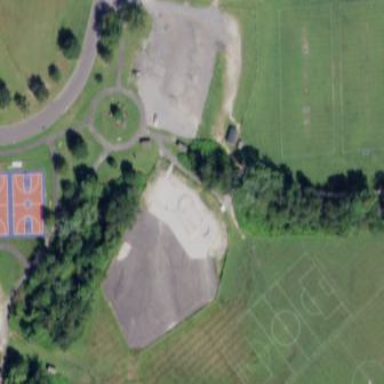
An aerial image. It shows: Pitch for leisure activities.